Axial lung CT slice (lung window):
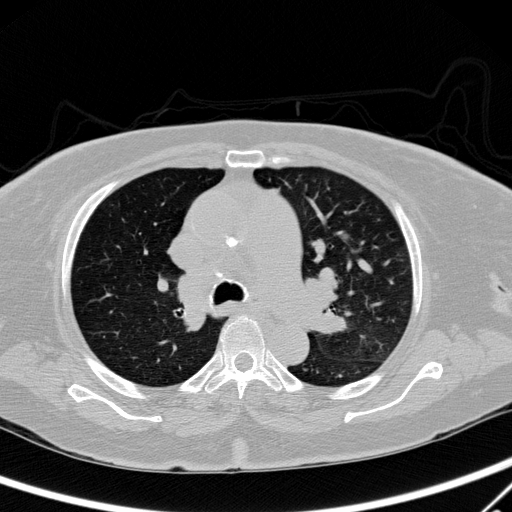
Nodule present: no